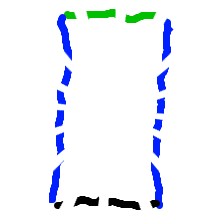
Shape: rectangle